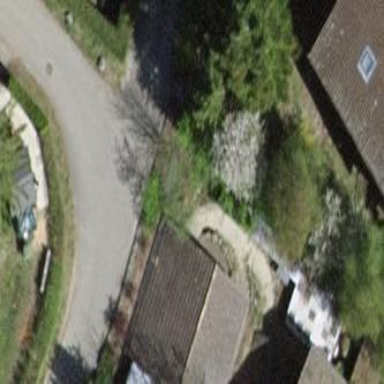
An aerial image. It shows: Garage.